Chest X-ray:
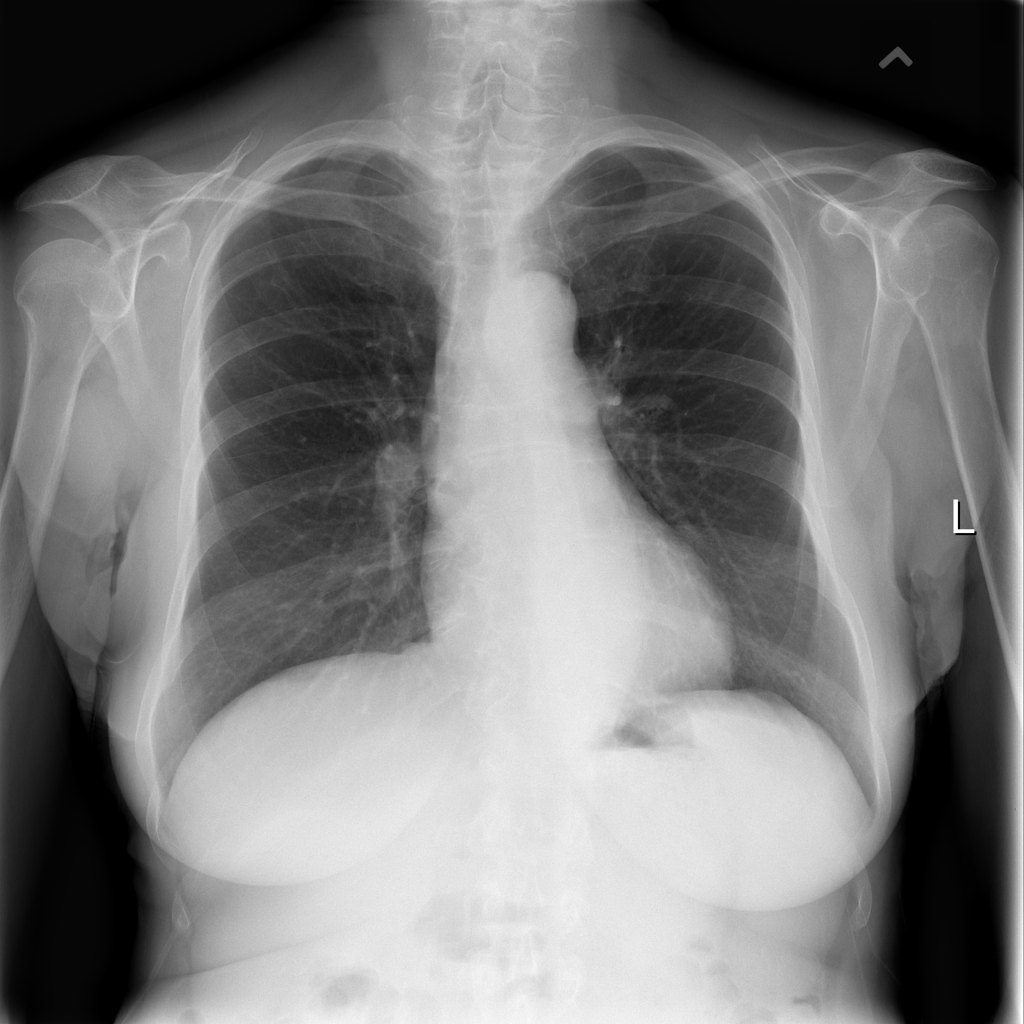
No abnormal finding: yes